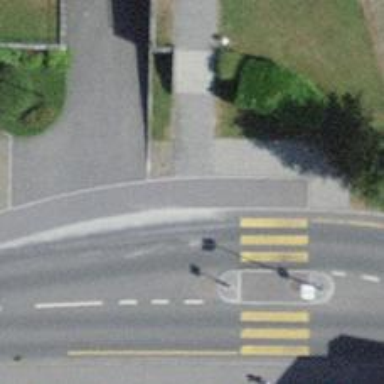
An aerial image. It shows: Footway surfaced with paving stones.